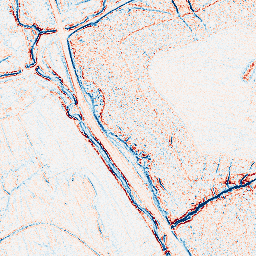
Category: edge_preserving
Decomposition family: bilateral
Decomposition parameters: d: 5
sigma_color: 75
sigma_space: 150
Upsampling method: bicubic_3x
Upsampling parameters: scale: 3
Upsampling scale: 3